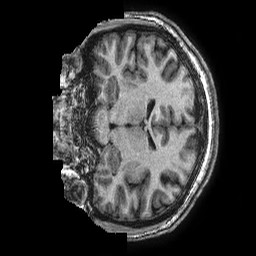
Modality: T1w
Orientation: coronal
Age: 17
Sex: female
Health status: ill
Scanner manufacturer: ge
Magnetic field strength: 3 T
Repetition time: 0.0077 s
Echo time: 0.003436 s